Question: I am trying to design a custom 'BigView' or 'expanded view' as per <URL>?

I'm asking this question because it makes sense to have expanded notifications that are 2,3 or 4x the size of the basic notification and not just some random value (which might vary from app to app)
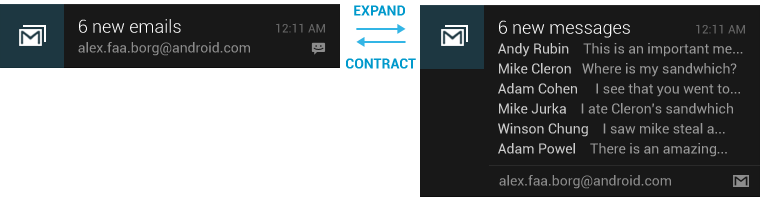
Answer: Nope. Can be any size you want between 64 and 256dp. BigTextStyle, for example, wraps its content TextView, so its height varies based on the amount of text you stuff in there.